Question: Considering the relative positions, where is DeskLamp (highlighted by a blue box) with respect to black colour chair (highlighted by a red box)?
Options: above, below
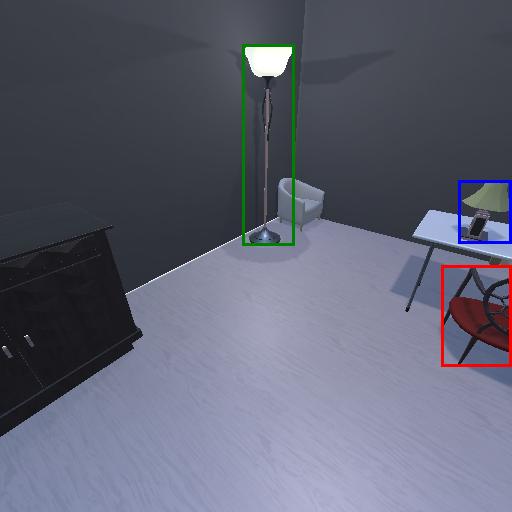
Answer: above